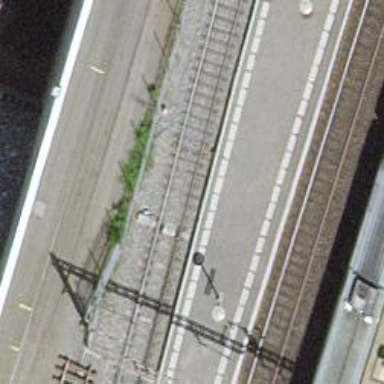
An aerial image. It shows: Railway switch.